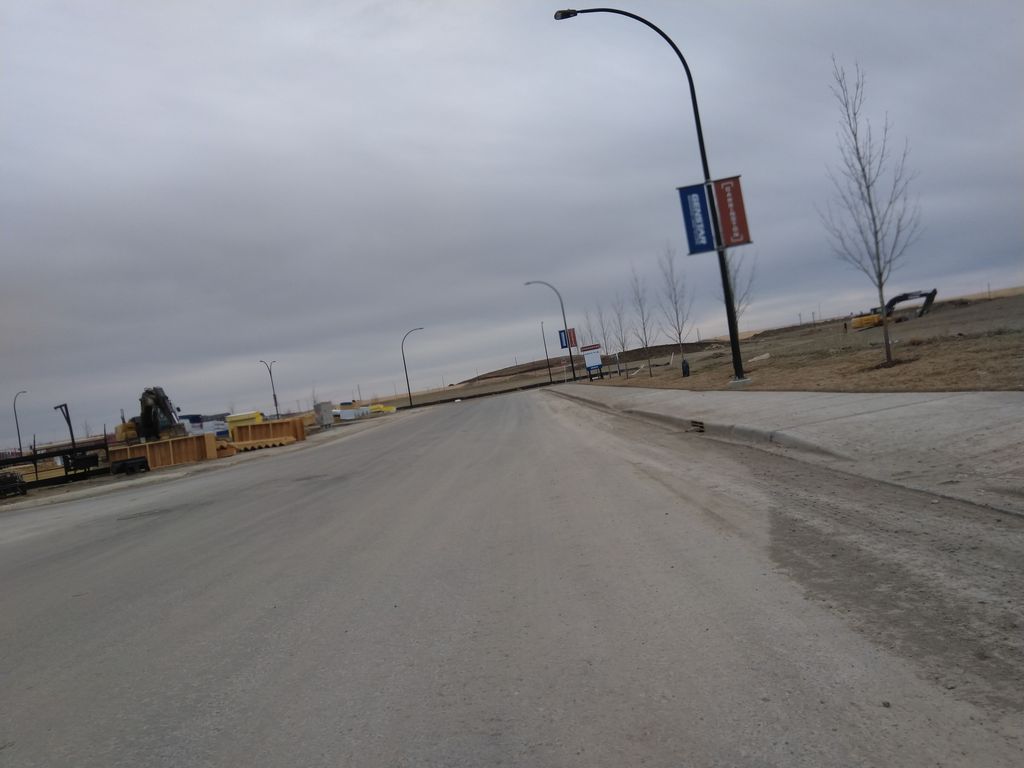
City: calgary